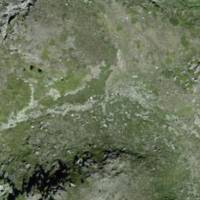
EUNIS habitat code: 26
Species observed at this site:
Rhododendron ferrugineum